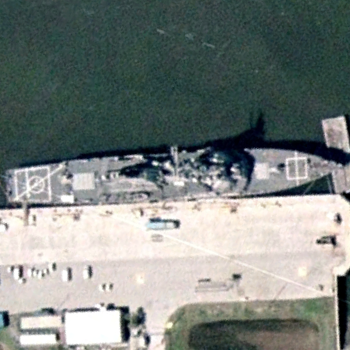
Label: Arleigh_Burke-class_destroyer